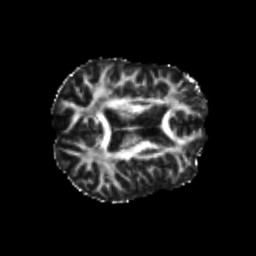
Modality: FA
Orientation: axial
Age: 21
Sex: male
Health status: healthy
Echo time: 0.074 s